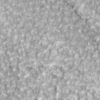
Label: not_dusty